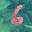
Label: 6